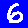
Digit: 6